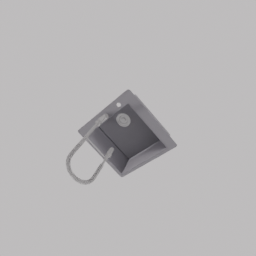
Label: appliances